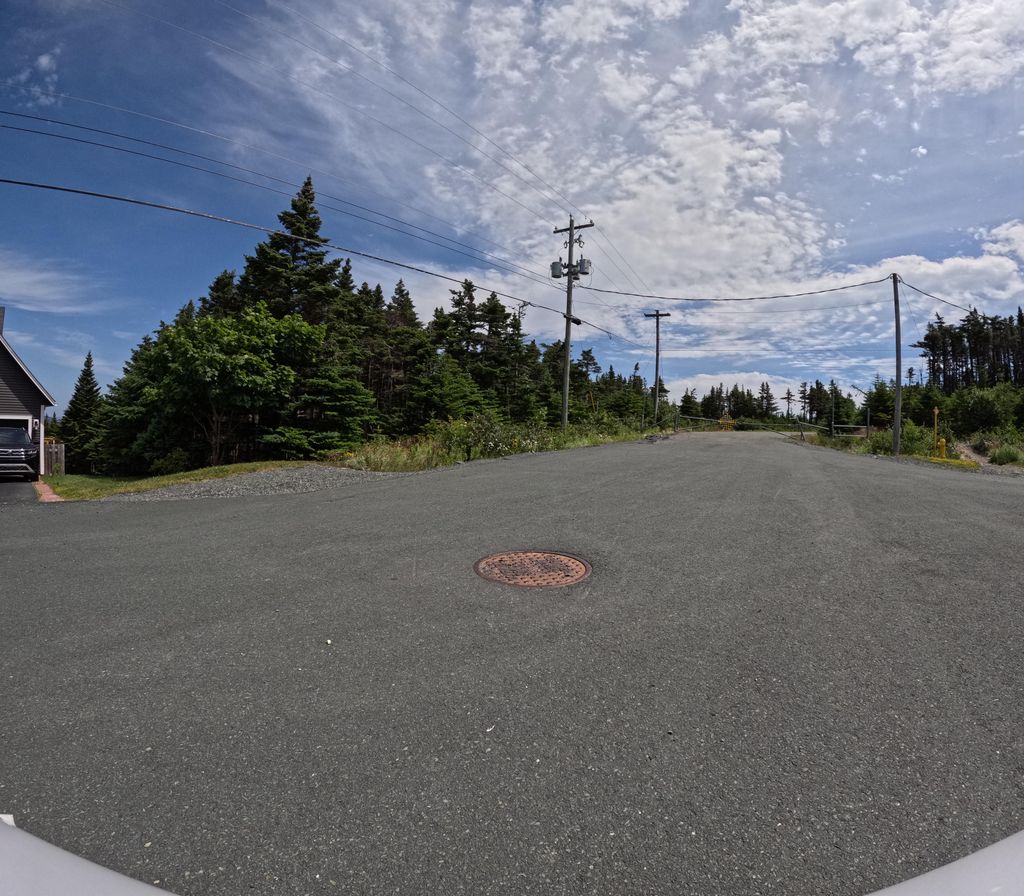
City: st_johns